Question: I have a Java jar file wrapped in an executable. It works perfectly fine when double-clicked.
I tried copying the file byte-by-byte and rewriting it to a new executable.
When I try to run this new copy, I get an error message box :
The code I used to copy the bytes of the file is as follows :
'''
import java.nio.file.*;
import java.io.*;
public class Exec {
public static void main(String args[])throws Exception {
byte[] data = Files.readAllBytes(Paths.get("C:\Users\Dziugas\Desktop\Darts.exe"));
File x = new File("C:\Users\Dziugas\Desktop\file.exe");
if(!x.exists())
x.createNewFile();
BufferedWriter writer = new BufferedWriter(new FileWriter(x, true));
for(byte b: data)
writer.write(b);
writer.close();
}
}
'''
The size of the copy is the same as original. This makes me wonder about Java's I/O API.. I thought read all bytes meant exactly that?
I tried deleting the copy and running the code again, but the error persisted. Any ideas on what I'm doing wrong?
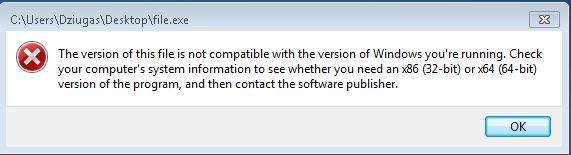
Answer: You are reading the file as a stream of bytes, implicitly casting them to 'char's, then writing the 'char's. Use 'OutputStream's to write bytes (and 'InputStream's to read bytes). Use 'Writer's and 'Reader's to write and read 'char's.
In general, if you have a byte array, then converting it to chars and back could completely mangle it. For example, your example (depending on the platform) result in the file getting encoded as UTF-8.